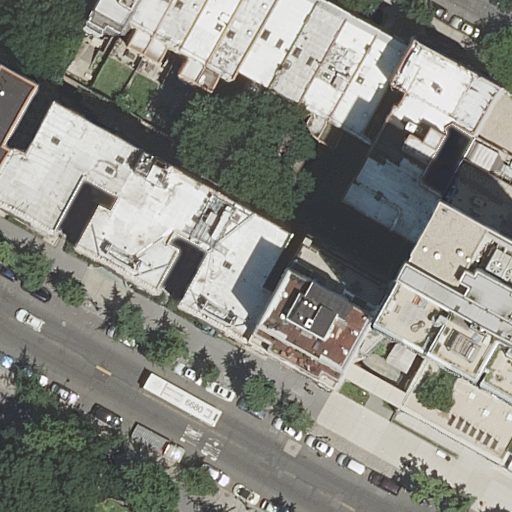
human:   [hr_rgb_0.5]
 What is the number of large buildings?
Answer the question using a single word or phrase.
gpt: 2

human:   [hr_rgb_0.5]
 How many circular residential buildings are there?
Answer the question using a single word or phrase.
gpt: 0

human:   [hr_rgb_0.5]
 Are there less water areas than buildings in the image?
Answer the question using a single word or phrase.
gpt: yes

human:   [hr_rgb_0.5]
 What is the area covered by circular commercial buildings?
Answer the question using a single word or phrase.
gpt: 0m2

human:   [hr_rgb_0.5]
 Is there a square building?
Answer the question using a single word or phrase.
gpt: no

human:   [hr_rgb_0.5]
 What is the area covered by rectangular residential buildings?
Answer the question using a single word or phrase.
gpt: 957m2

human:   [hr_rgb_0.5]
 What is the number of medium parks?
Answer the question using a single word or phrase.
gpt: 0

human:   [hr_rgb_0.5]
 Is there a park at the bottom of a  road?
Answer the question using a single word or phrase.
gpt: no

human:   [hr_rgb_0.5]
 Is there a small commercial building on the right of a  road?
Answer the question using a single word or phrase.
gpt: no

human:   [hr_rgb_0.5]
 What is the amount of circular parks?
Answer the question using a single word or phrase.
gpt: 0

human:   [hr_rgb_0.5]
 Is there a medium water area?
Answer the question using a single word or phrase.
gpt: no

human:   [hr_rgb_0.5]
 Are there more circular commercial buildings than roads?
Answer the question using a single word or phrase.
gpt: no

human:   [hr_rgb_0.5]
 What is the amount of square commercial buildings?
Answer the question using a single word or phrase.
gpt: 0

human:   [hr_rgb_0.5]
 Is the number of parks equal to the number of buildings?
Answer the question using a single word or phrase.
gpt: no

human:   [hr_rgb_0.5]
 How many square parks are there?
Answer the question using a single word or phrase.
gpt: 0

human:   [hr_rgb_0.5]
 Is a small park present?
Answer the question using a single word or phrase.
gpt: no

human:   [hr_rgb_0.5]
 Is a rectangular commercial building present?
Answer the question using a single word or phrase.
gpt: no

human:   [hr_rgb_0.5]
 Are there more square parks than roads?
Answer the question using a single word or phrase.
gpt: no

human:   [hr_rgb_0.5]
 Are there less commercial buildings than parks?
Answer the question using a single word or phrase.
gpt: yes

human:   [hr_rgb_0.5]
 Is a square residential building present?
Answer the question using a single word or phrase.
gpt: no

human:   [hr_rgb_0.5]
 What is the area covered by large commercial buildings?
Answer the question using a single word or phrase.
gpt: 0m2

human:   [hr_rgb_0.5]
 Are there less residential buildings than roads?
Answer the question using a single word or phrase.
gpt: no

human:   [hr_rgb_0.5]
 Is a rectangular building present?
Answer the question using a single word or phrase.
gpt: yes

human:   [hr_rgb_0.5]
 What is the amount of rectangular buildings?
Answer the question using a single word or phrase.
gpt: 9

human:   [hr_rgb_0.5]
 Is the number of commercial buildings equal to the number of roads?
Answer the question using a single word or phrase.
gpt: no

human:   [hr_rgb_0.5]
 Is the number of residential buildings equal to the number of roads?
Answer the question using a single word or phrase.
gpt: no

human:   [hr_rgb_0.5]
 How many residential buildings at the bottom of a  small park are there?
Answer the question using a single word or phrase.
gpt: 0

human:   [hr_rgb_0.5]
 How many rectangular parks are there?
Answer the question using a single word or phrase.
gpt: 1

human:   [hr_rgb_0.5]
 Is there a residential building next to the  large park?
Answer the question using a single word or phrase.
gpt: yes

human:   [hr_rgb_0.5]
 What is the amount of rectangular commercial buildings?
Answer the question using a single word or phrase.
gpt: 0

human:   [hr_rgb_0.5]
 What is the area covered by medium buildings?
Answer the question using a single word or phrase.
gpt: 1174m2

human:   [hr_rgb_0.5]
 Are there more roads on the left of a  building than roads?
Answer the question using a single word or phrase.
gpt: no

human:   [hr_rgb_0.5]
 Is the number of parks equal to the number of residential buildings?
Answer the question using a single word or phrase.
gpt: no

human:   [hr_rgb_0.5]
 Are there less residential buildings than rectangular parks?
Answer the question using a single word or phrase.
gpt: no

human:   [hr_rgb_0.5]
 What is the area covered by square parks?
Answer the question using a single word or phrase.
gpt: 0m2

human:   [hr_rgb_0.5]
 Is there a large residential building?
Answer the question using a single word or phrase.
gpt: yes